Question: I am sending details to be stored in a database using a web service using KSOAP.This code was working perfectly before and I didn't make any change to it. Now its not working. Please help. I checked the web service and it works. I have attached the log cat details. Please help !!!
'''
public class Registration extends Activity{
private static final String SOAP_ACTION = "http://tempuri.org/register";
private static final String OPERATION_NAME = "register";
private static final String WSDL_TARGET_NAMESPACE = "http://tempuri.org/";
private static final String SOAP_ADDRESS = "http://10.0.2.2:54714/WebSite1/Service.asmx";
Button sqlRegister, sqlView;
EditText sqlFirstName,sqlLastName,sqlEmail,sqlMobileNumber,sqlCurrentLocation,sqlUsername,sqlPassword;
@Override
protected void onCreate(Bundle savedInstanceState){
super.onCreate(savedInstanceState);
setContentView(R.layout.registration);
sqlFirstName = (EditText) findViewById(R.id.etFname);
sqlLastName = (EditText) findViewById(R.id.etLname);
sqlEmail = (EditText) findViewById(R.id.etEmail);
sqlMobileNumber = (EditText) findViewById(R.id.etPhone);
sqlCurrentLocation = (EditText) findViewById(R.id.etCurrentLoc);
sqlUsername = (EditText) findViewById(R.id.etUsername);
sqlPassword = (EditText) findViewById(R.id.etPwd);
sqlRegister = (Button) findViewById(R.id.bRegister);
sqlRegister.setOnClickListener(new View.OnClickListener() {
public void onClick(View v) {
switch (v.getId()){
case R.id.bRegister:
String firstname = sqlFirstName.getText().toString();
String lastname = sqlLastName.getText().toString();
String emailadd = sqlEmail.getText().toString();
String number = sqlMobileNumber.getText().toString();
String loc = sqlCurrentLocation.getText().toString();
String uname = sqlUsername.getText().toString();
String pwd = sqlPassword.getText().toString();
SoapObject Request = new SoapObject(WSDL_TARGET_NAMESPACE,OPERATION_NAME);
Request.addProperty("fname", String.valueOf(firstname));
Request.addProperty("lname", String.valueOf(lastname));
Request.addProperty("email", String.valueOf(emailadd));
Request.addProperty("num", String.valueOf(number));
Request.addProperty("loc", String.valueOf(loc));
Request.addProperty("username", String.valueOf(uname));
Request.addProperty("password", String.valueOf(pwd));
Toast.makeText(Registration.this, "You have been registered Successfully", Toast.LENGTH_LONG).show();
SoapSerializationEnvelope envelope = new SoapSerializationEnvelope(SoapEnvelope.VER11);
envelope.dotNet = true;
envelope.setOutputSoapObject(Request);
HttpTransportSE httpTransport = new HttpTransportSE(SOAP_ADDRESS);
try
{
httpTransport.call(SOAP_ACTION, envelope);
SoapObject response = (SoapObject)envelope.getResponse();
int result = Integer.parseInt(response.getProperty(0).toString());
if(result == '1'){
Toast.makeText(Registration.this, "You have been registered Successfully", Toast.LENGTH_LONG).show();
}
else
{
Toast.makeText(Registration.this, "Try Again", Toast.LENGTH_LONG).show();
}
}
catch(Exception e)
{
e.printStackTrace();
}
break;
}
}
});
}
}
'''

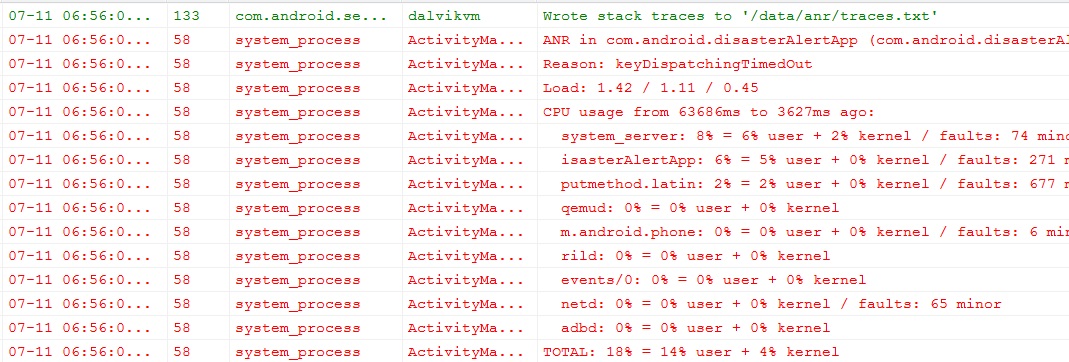
Answer: Pretty simple reason why you're getting an Application Not Responding error: you are making the web request on the main (UI) thread. There are two rules to the Android threading model: 1) don't block the main thread for more than a couple seconds 2) don't update the UI from off of the main thread. You are violating the first of those rules. You should look into using <URL> to do your longer operations.